二年级 · 算术
看图写两组乘法算式和除法算式。

$\square \times \square=\square$
$\square \div \square=\square$
$\square \times \square=\square$
$\square \div \square=\square$
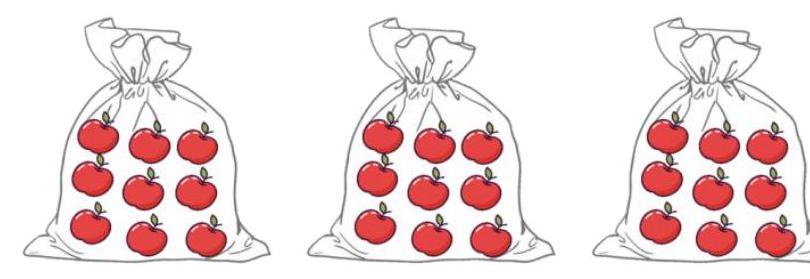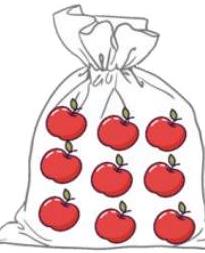
答案: $5 \times 9=45$

$9 \times 5=45$

$45 \div 5=9$

$45 \div 9=5$